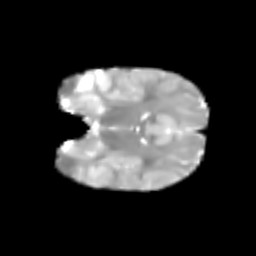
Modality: T2w
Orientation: coronal
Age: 6
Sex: male
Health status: healthy